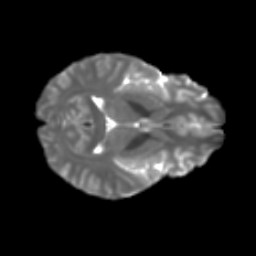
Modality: T2w
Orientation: axial
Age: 25
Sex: female
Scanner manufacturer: ge
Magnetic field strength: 3 T
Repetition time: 7.8 s
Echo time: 0.0606 s